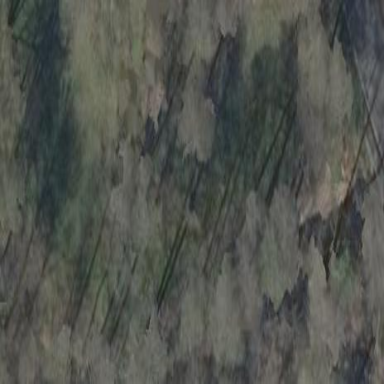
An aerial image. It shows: Deciduous broadleaved forest area categorized as woodland or forest.